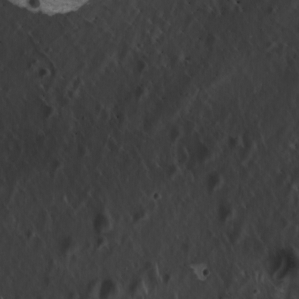
Label: non_frost